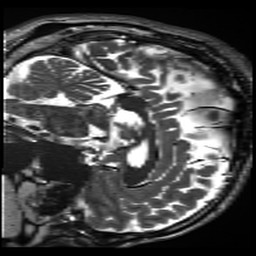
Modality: inplaneT2
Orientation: sagittal
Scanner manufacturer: siemens
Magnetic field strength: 3 T
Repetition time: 11 s
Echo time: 0.059 s